Question: I have this PHP code:
'''
<?php
include 'imagem.php';
$imagem = new Image(502, 500, '#ffffff');
$imagem->setFont('Verdana', 14, '#fade45');
$helpers = json_decode(file_get_contents("http://api.formice.com/helper/online.json"));
foreach($helpers as $server=>$list) {
$line = new Line();
$line->marginTop = 2;
$line->addText(strtoupper($server) . ':', 'Verdana Bold', 12, '#009D9D');
$line->addLineBreak();
$line->addText(implode(', ', $list), 'Verdana', 12, '#6C77C1', 4);
$imagem->drawLine($line);
}
$imagem->flushImg();
?>
'''
And it seems like the names are duplicating because they're added twice in the json file. Can I do something to prevent it via PHP, without modifying the json file?

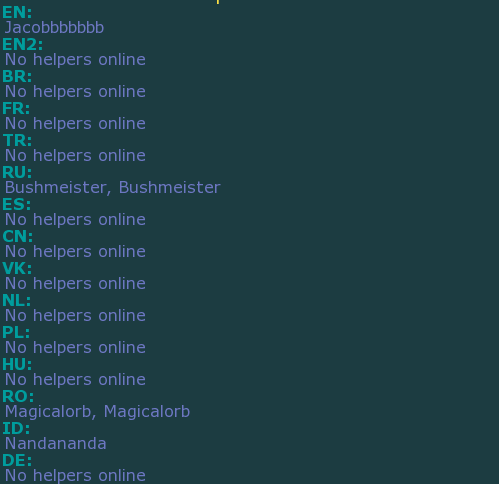
Answer: '''
$line->addText(implode(', ', array_unique($list)), 'Verdana', 12, '#6C77C1', 4);
'''
The function <URL> gives you the ability to remove any duplicates from your arrays. In this case $list contains the same user twice, the function will then remove them before imploding the array.